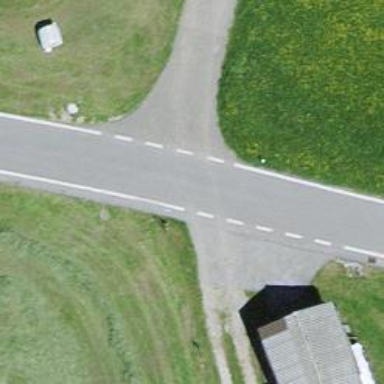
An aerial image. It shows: Tertiary road with asphalt surface.